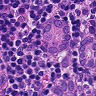
Metastatic tissue present: yes